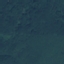
Land use / land cover: Forest